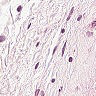
Metastatic tissue present: no